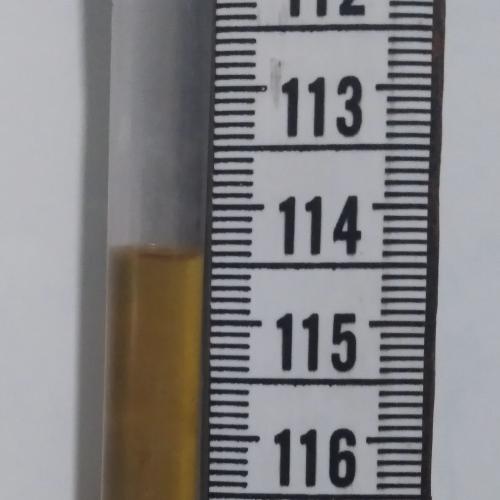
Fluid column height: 114.4 cm